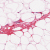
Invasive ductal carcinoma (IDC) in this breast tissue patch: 0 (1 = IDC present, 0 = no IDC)